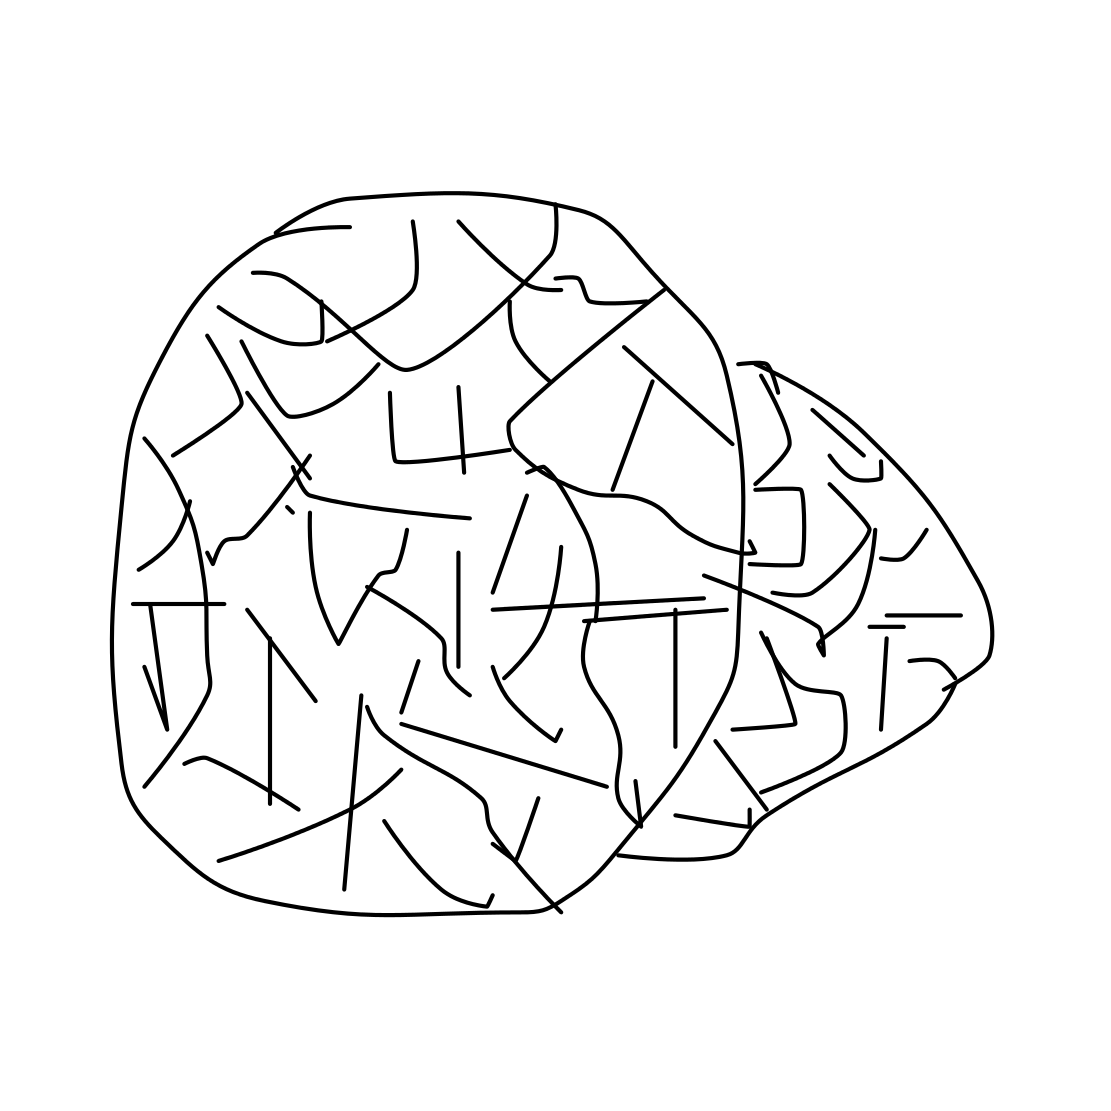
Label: diamond